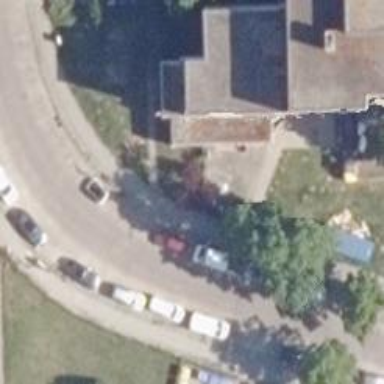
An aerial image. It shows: Pub.